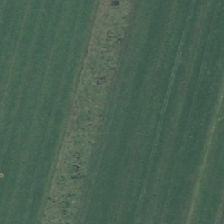
Land cover: high_producing_grassland